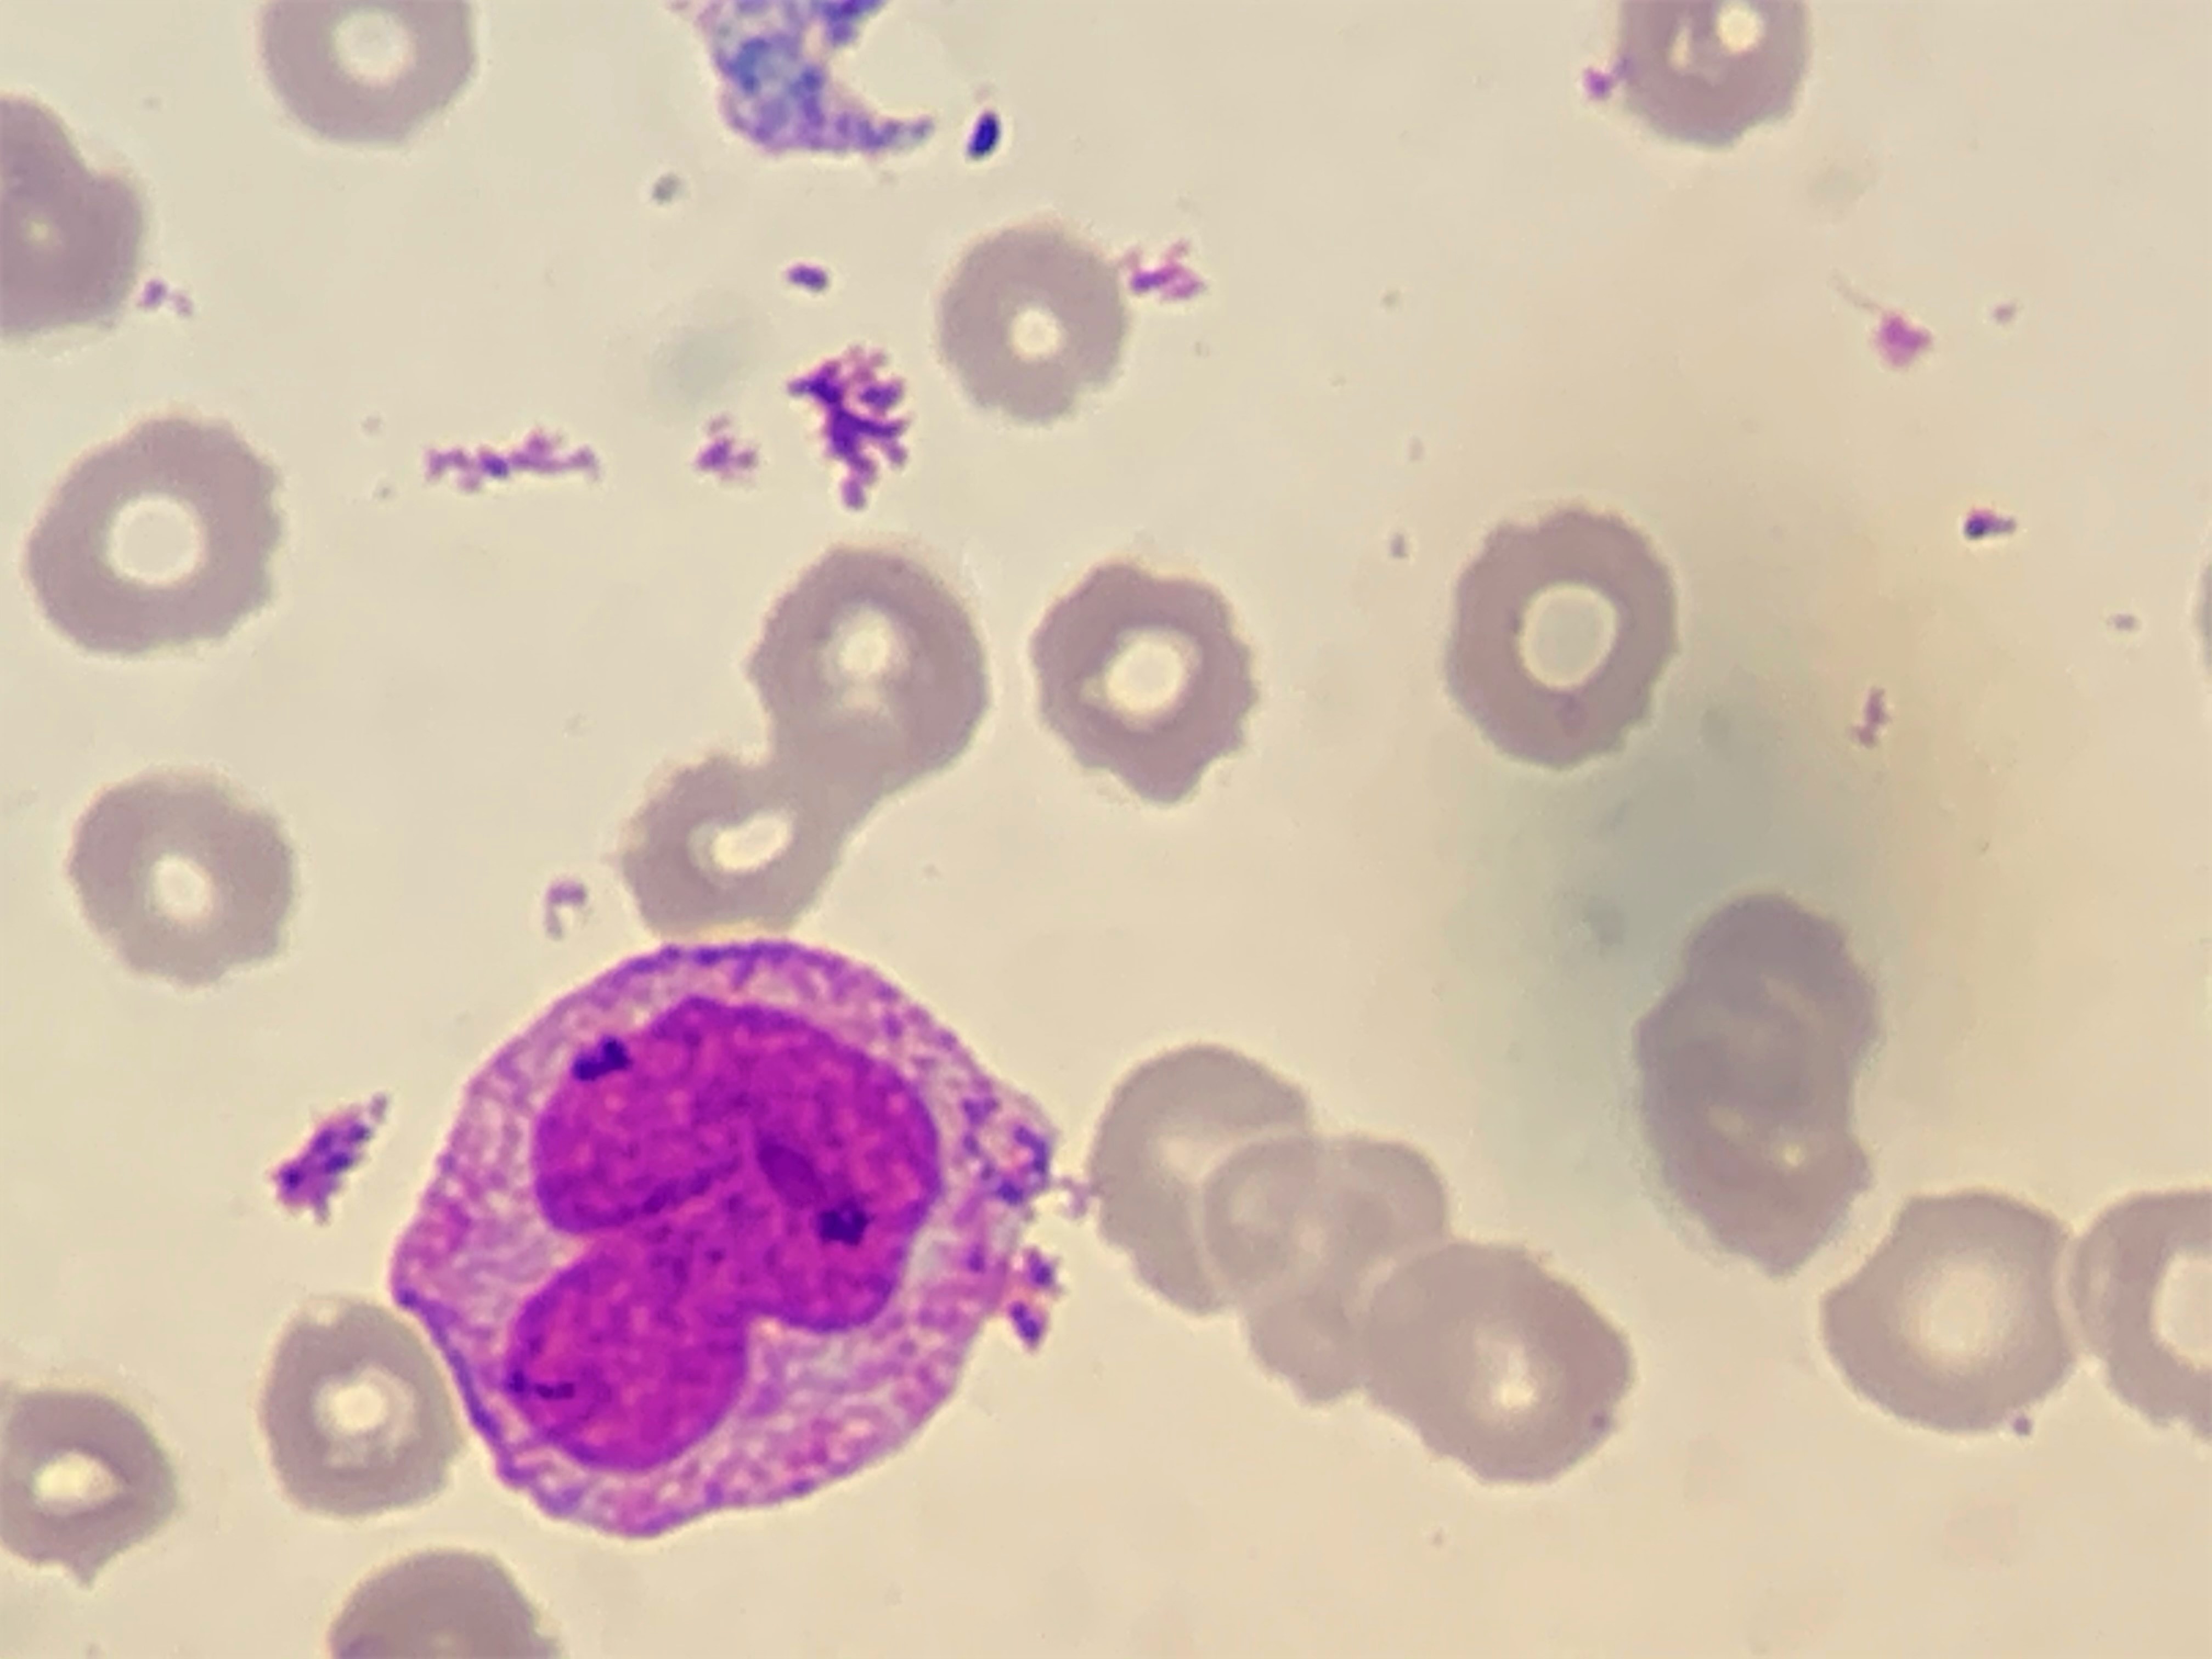
Cell type: MONOCYTES